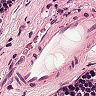
Metastatic tissue present: no